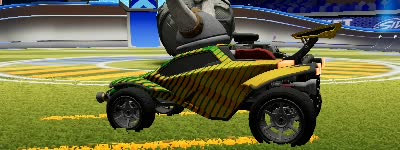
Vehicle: octane